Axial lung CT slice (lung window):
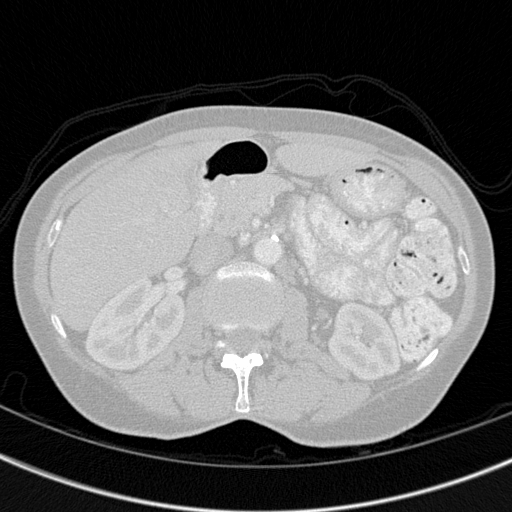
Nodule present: no